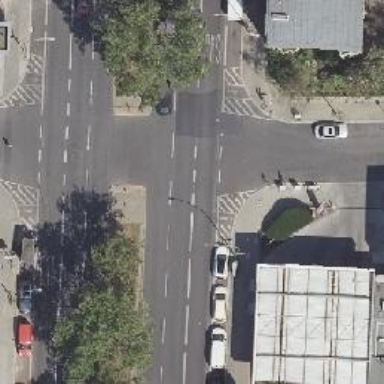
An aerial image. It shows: Unmarked crossing on the road.